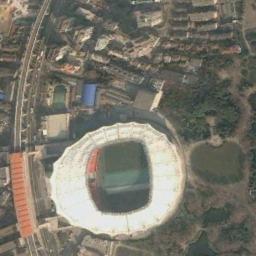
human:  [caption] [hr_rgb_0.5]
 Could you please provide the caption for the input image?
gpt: Colosseum surrounded by lawns and roads .

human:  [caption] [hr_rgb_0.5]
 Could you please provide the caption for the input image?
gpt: This stadium has a row of white signs on each side .

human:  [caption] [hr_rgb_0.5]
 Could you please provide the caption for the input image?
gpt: The stadium is next to some buildings and trees .

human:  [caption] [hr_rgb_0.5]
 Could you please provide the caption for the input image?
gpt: Many buildings are next to the stadium .

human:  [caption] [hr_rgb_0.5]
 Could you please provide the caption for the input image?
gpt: There are some buildings around the stadium with a white roof .